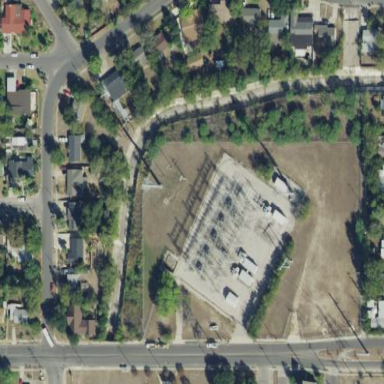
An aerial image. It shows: Distribution substation surrounded by fence.